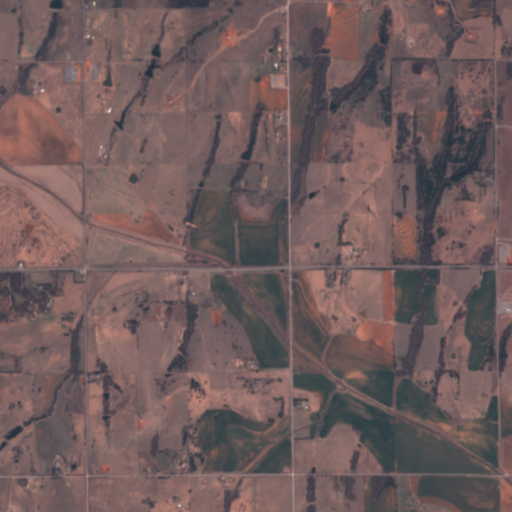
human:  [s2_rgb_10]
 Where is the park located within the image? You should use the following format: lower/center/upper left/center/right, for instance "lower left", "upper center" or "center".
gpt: The park is located in the center right of the image.
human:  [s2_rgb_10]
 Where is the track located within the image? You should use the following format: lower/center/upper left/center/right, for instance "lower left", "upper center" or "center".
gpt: There is no track in the image.